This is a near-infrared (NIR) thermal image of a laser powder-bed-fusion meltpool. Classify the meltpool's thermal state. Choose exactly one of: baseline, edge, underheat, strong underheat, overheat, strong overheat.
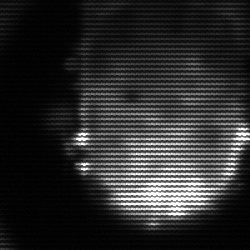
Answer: baseline